Field crop: maize
Growth stage: 2
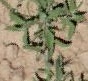
Species: atriplex